Field crop: tomato
Growth stage: 2
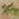
Species: solanum